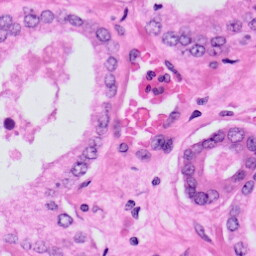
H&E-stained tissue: Prostate